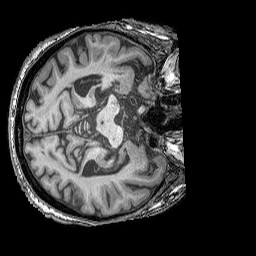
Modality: T1w
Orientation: axial
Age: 71
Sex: male
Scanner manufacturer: siemens
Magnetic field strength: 3 T
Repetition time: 2.25 s
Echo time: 0.00411 s